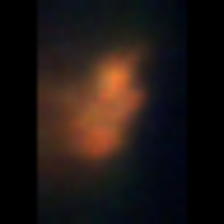
Taxon: Unknown_detritus
Group: Unknown